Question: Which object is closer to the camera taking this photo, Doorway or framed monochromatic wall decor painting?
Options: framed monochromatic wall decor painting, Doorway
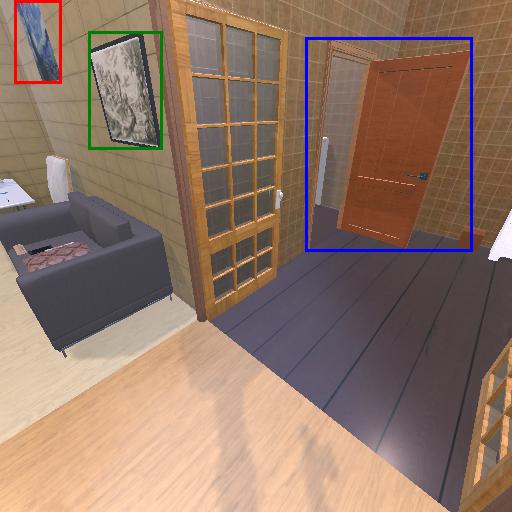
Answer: framed monochromatic wall decor painting